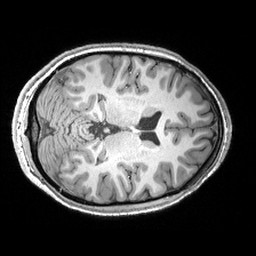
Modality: T1w
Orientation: axial
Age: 24
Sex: male
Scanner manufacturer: siemens
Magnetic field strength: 3 T
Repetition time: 2.53 s
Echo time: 0.00299 s